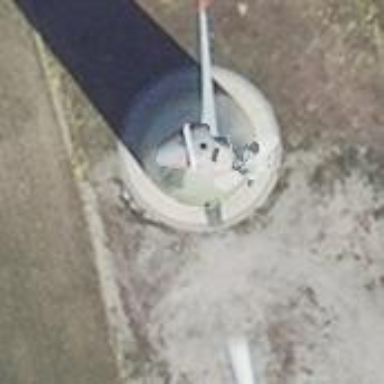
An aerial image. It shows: Wind turbine generator that utilizes wind as its source for generating electricity. It is of the horizontal axis type.